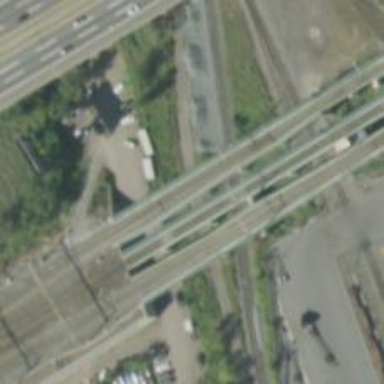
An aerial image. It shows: Bridge with electrified railway tracks featuring contact line.